Question: Given the following HTML:
'''
<div class='page-header'>
<h1>Header</h1>
<div class="thingy">
</div>
</div>
'''
And the following CSS:
'''
.page-header {
background-color: blue;
border: 5px solid green;
}
h1 {
background-color: red;
display: inline-block;
}
.thingy {
float: right;
height: 100%;
width: 20px;
background-color: yellow;
}
'''
Why is the 'div' with 'class='thingy'' not visible?

<URL>
Changing to the height to a fixed value makes it visible, but that's not what I want. I want the element's height to scale with the height of the element it's in. How do I do that?
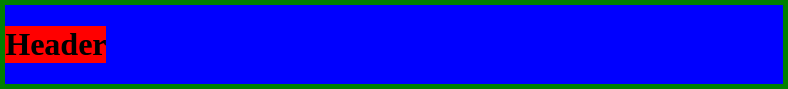
Answer: As as stated in my comment, it's because none of that element's parents have a declared height. Why does that matter? Becuase that's just how it works.
<URL>:
> The percentage is calculated with respect to the height of the
generated box's containing block. . A percentage height on the root element is relative
to the initial containing block.